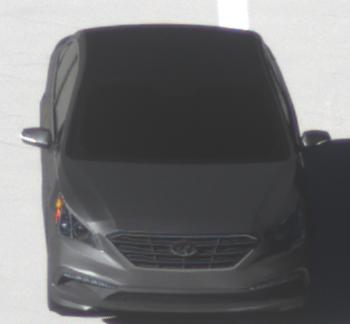
Make: Hyundai
Model: Sonata
Detailed model: Gen. 7
Model produced from: 2015
Model produced until: 2017
Doors: 4
Color: gray
Road condition: dry road
Daytime: morning or afternoon
Contrast: high contrast